Question: I clone a repo using SmartGit but now following good practices I'll start developing at 'development' branch and then merge this one with master but I don't know how to change between them from SmartGit. See the image below:

There I made right click at 'development' and click on 'Rebase HEAD to' but this didn't work since my COMMIT was unsuccessful. How I change between branch on SmartGit? Any help?
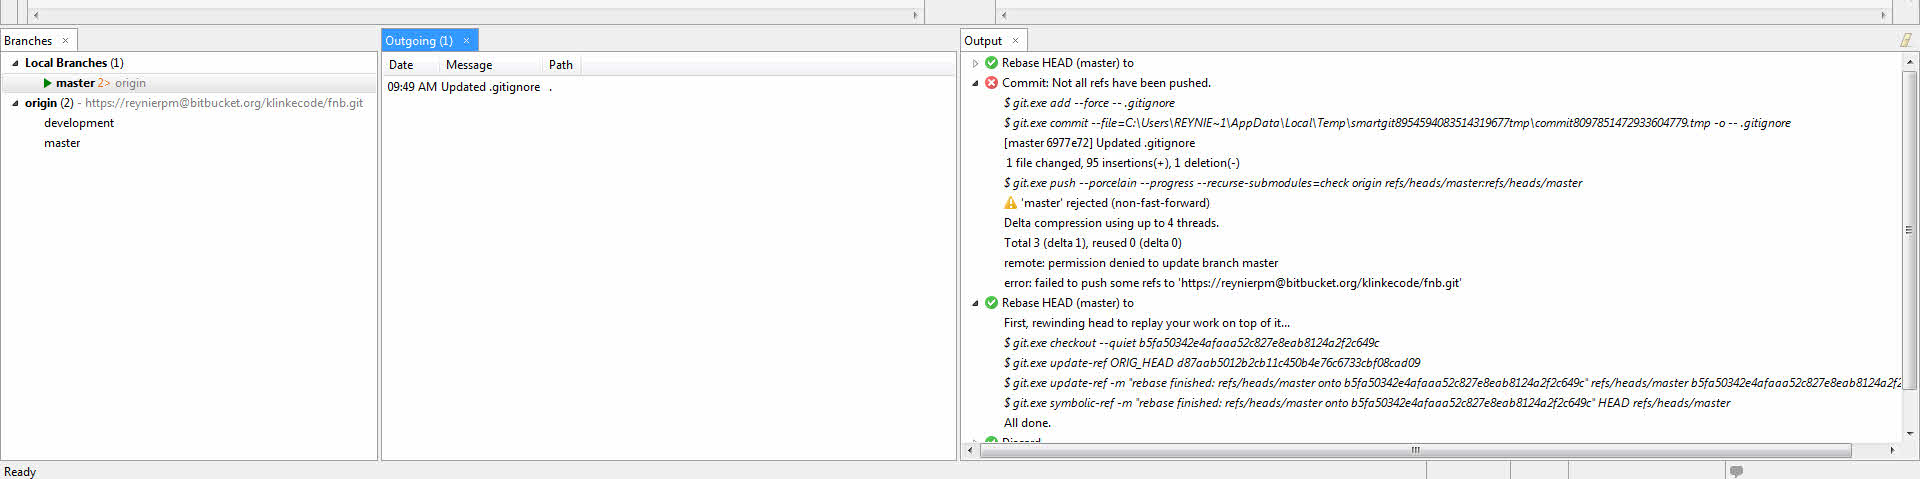
Answer: Select the branch you want to switch to in the view and invoke .
Note: you should probably never rebase 'master' onto 'development' or vice versa.